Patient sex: M
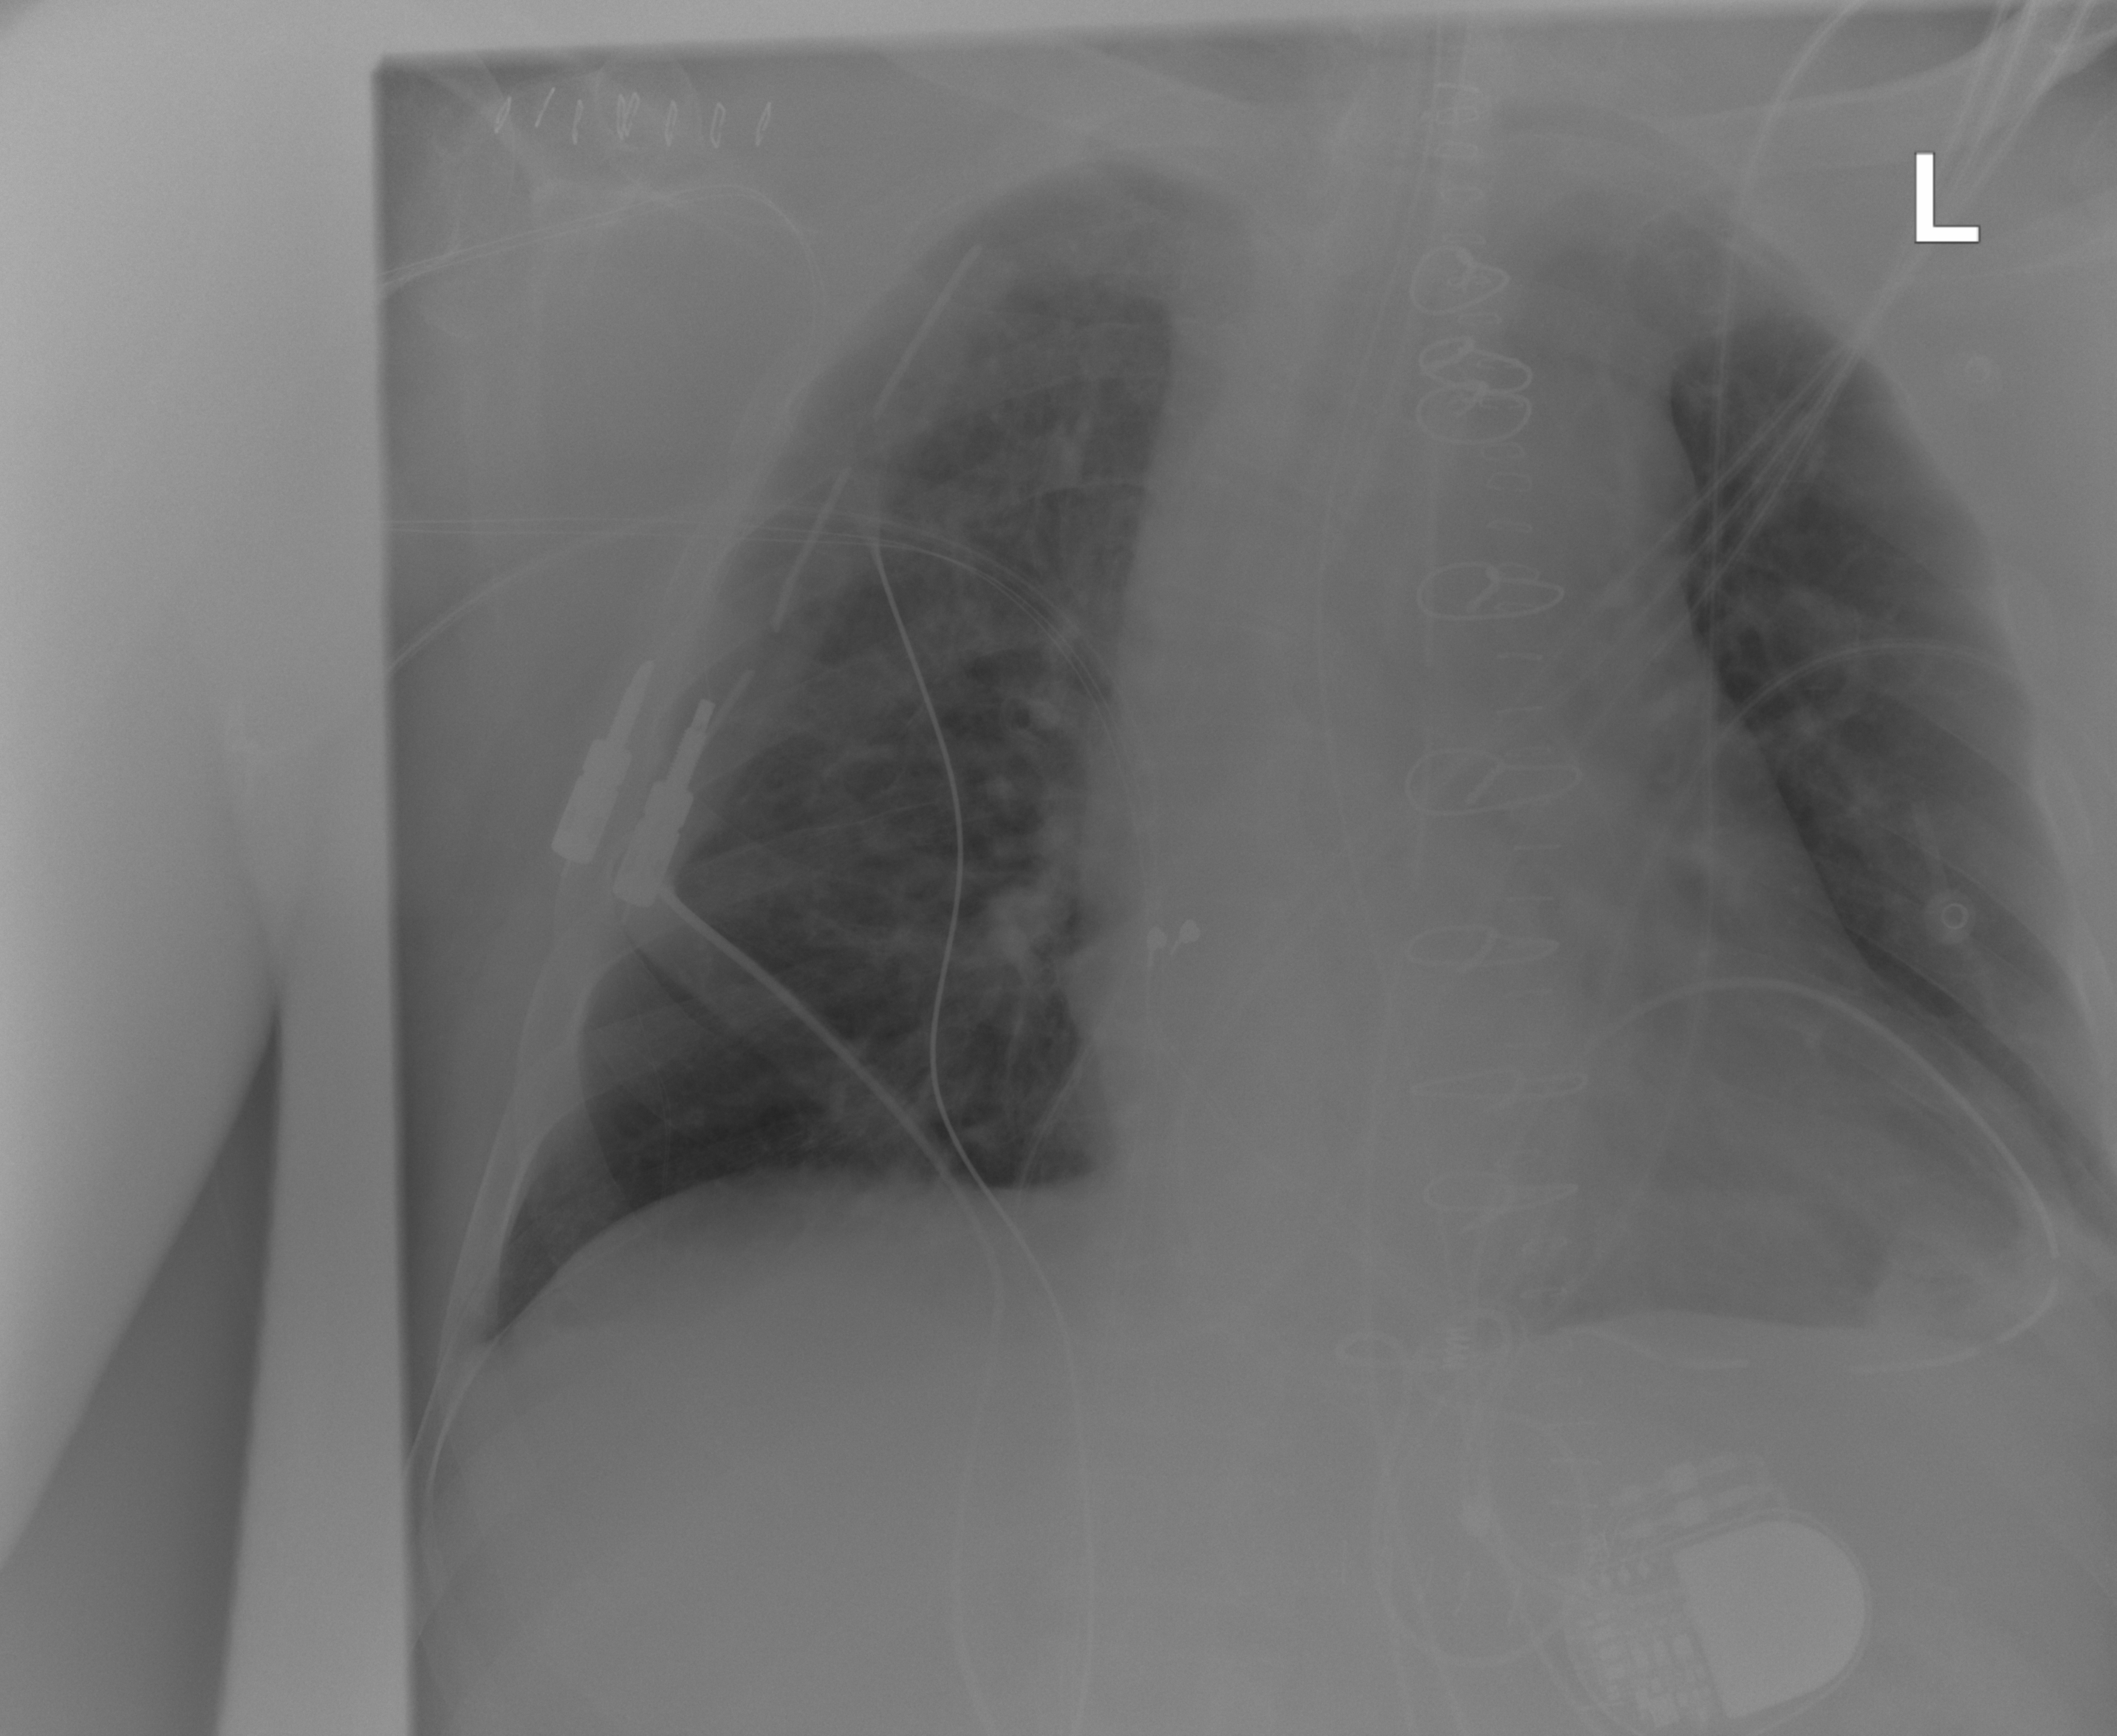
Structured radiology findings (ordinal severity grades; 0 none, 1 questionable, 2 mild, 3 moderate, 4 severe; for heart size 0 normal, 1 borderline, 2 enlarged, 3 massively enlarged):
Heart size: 1
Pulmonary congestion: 0
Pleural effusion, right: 0
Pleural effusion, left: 0
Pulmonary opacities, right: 0
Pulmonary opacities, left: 0
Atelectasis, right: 0
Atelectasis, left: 2